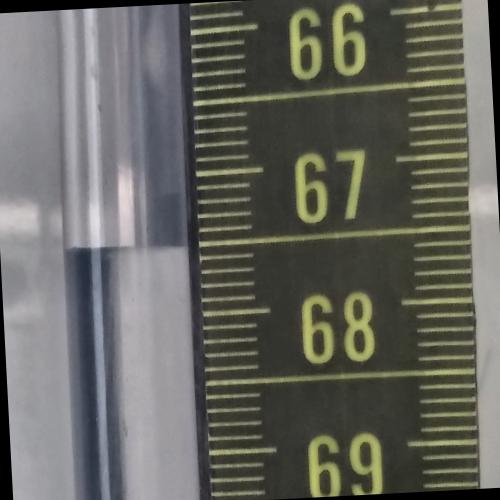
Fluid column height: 67.5 cm